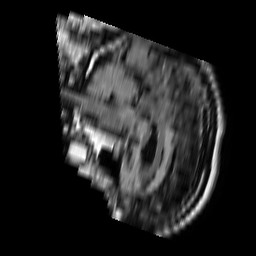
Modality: FLAIR
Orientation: sagittal
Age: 74
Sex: male
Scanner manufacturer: philips
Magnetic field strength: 1.5 T
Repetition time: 11 s
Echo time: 0.14 s